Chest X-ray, PA view. Patient: 43 years old, sex M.
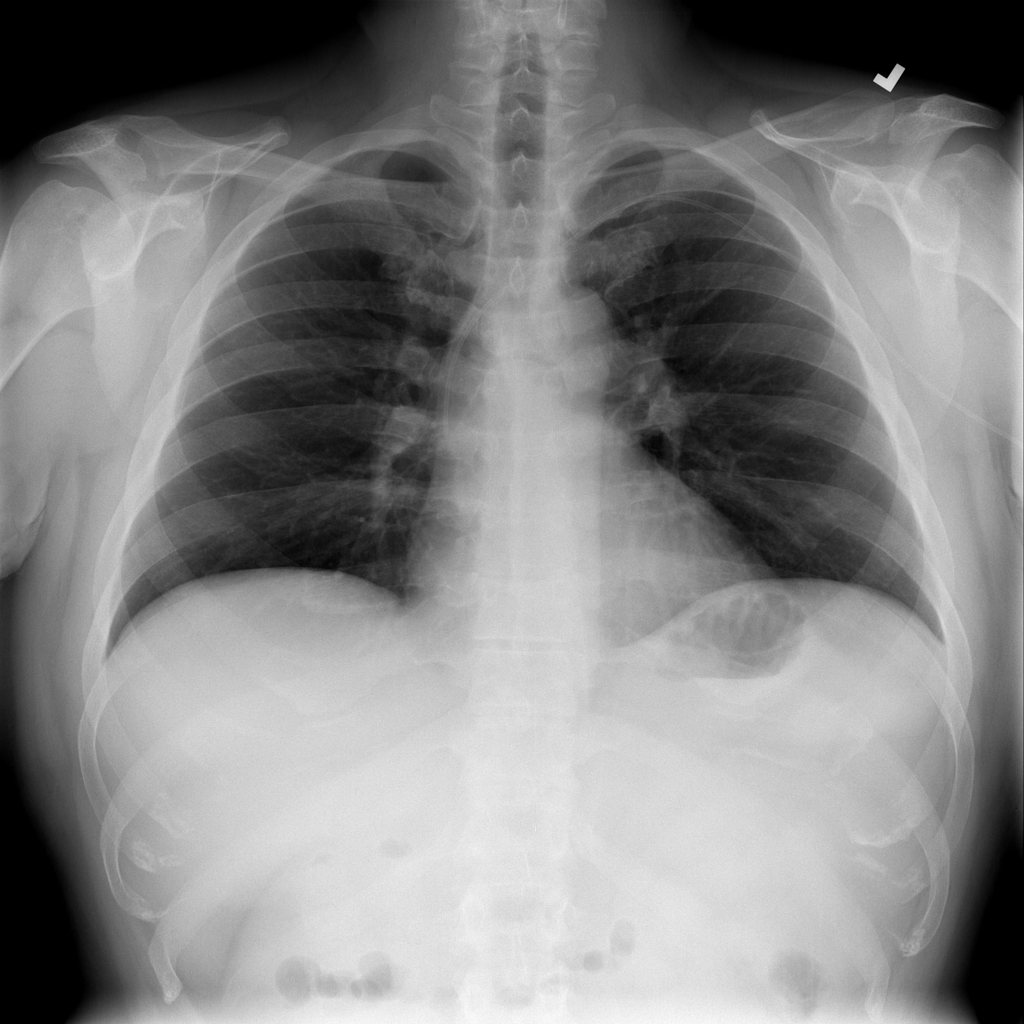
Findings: No Finding